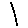
Label: line